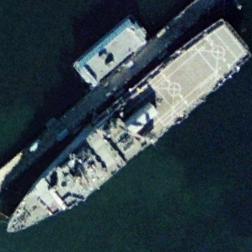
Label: combat